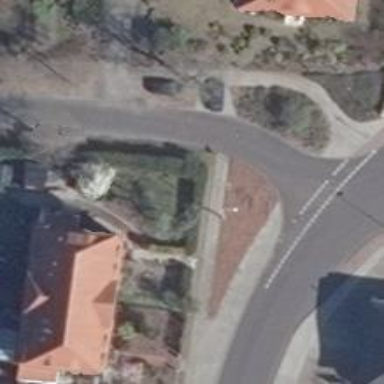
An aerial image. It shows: Asphalt residential road with restrictions on stopping.